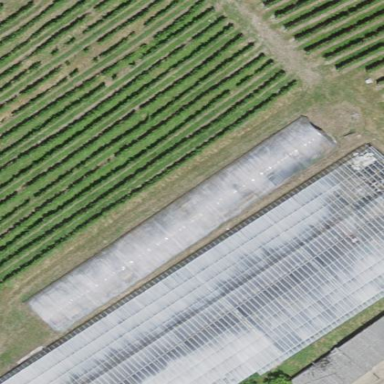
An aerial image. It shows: Greenhouse.